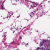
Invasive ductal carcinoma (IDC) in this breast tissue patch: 0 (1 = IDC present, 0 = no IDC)